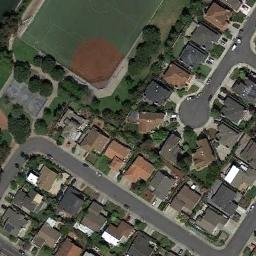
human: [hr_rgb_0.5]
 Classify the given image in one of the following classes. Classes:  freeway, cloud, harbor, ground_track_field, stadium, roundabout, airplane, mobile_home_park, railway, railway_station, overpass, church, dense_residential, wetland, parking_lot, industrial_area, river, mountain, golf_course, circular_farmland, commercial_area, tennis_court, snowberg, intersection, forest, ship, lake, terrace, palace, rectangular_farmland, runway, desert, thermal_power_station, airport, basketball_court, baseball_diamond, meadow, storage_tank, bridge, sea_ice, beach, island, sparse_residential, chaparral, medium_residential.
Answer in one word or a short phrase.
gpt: baseball_diamond